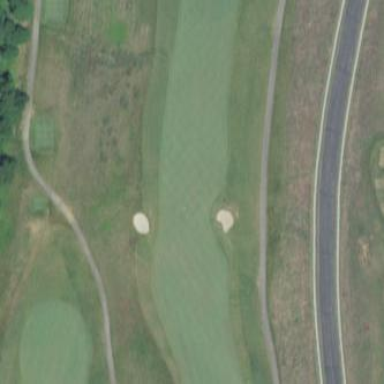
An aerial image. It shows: Golf fairway surrounded by grass.